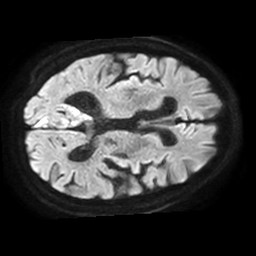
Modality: TRACE
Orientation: axial
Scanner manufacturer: philips
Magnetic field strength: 1.5 T
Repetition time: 3.395 s
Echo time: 0.06922 s